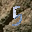
Label: 5